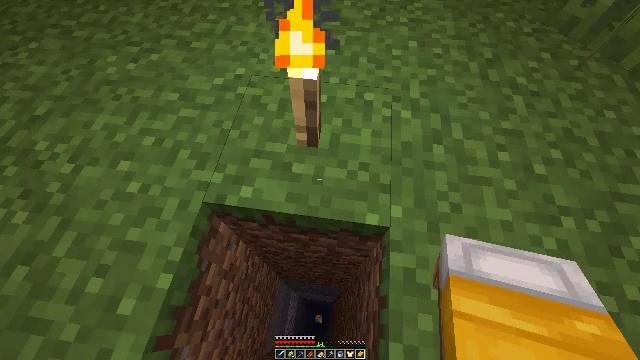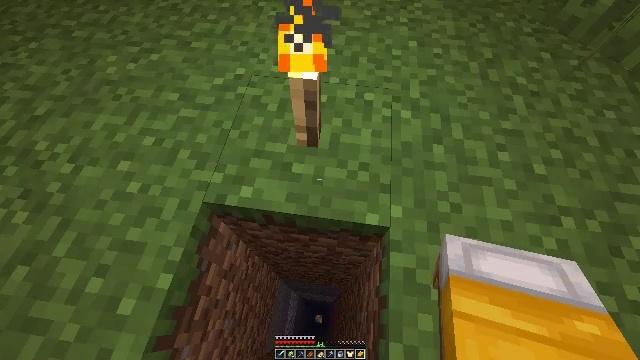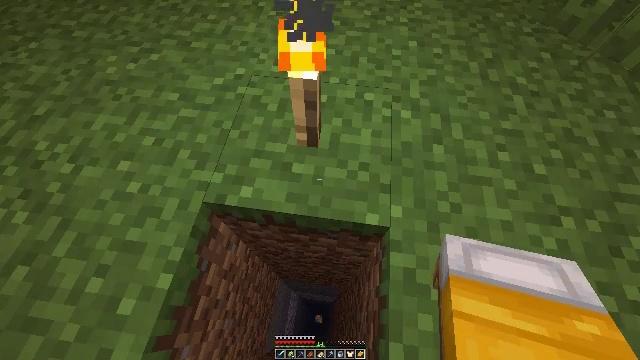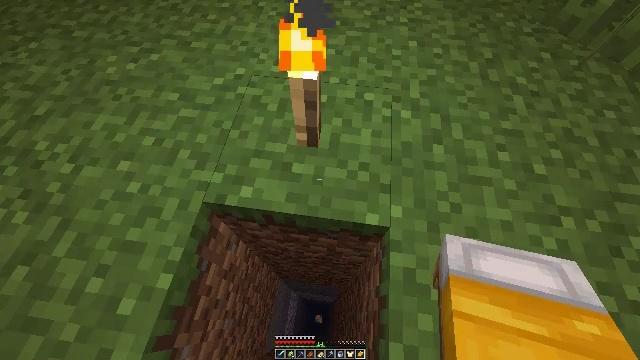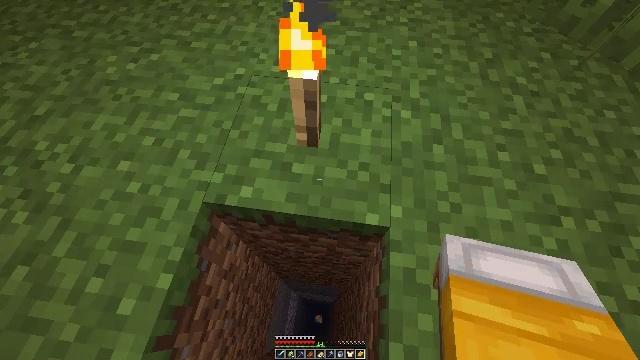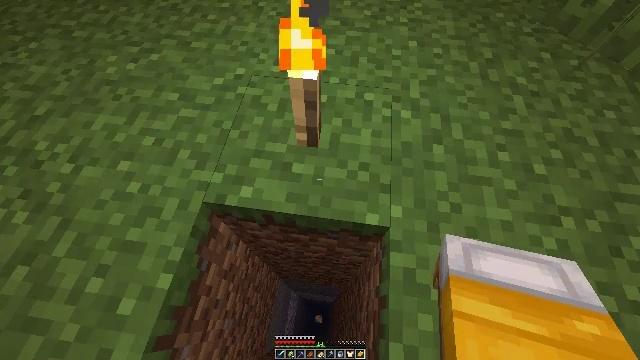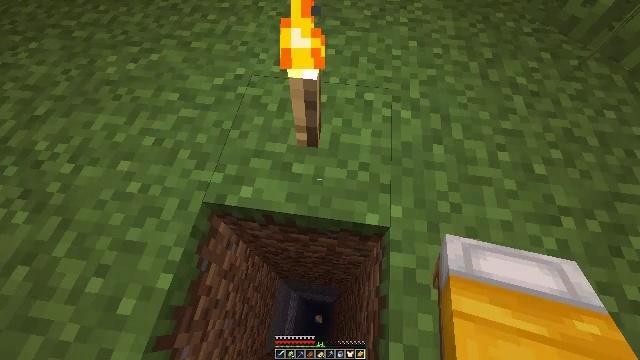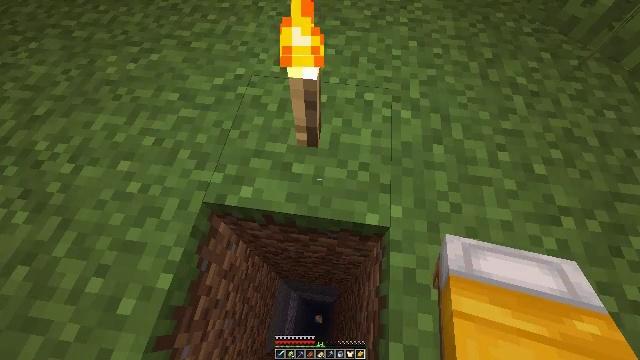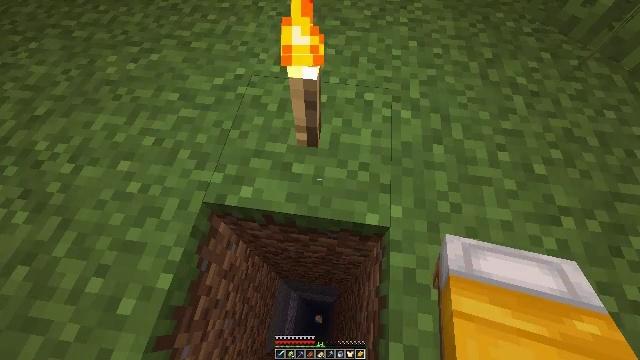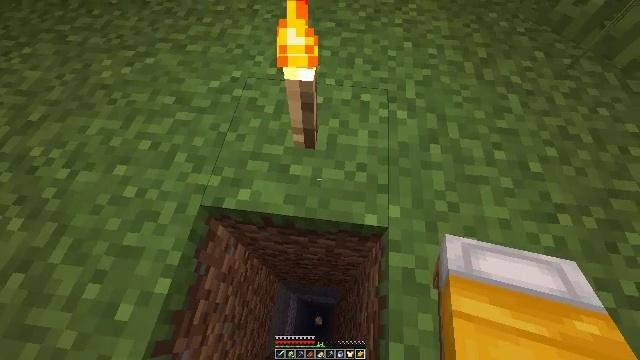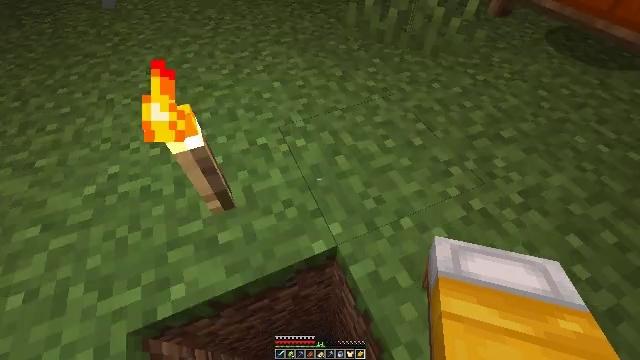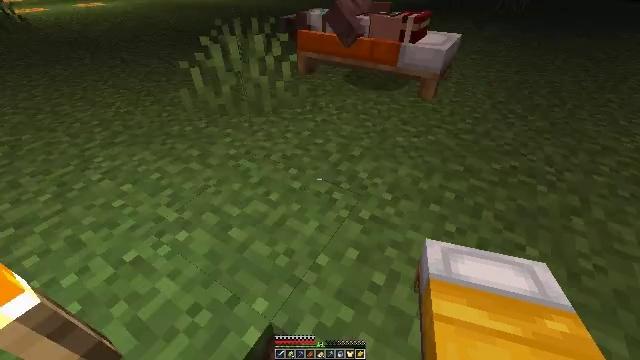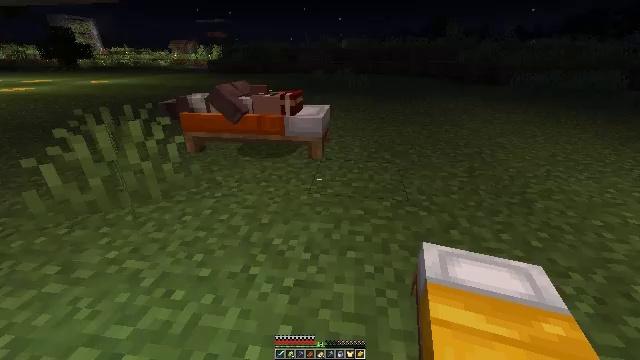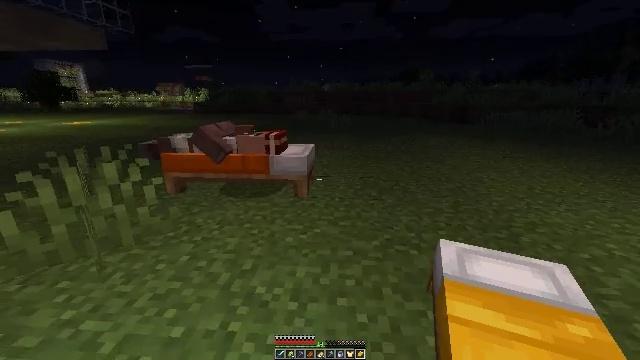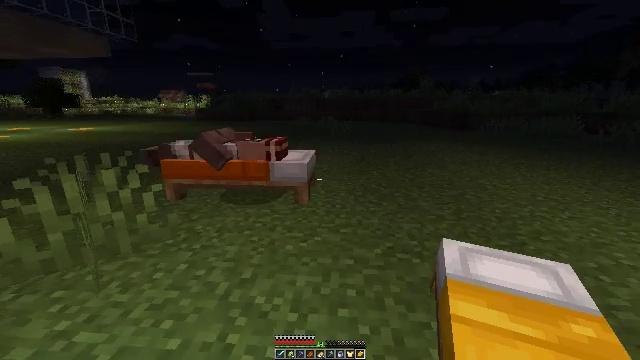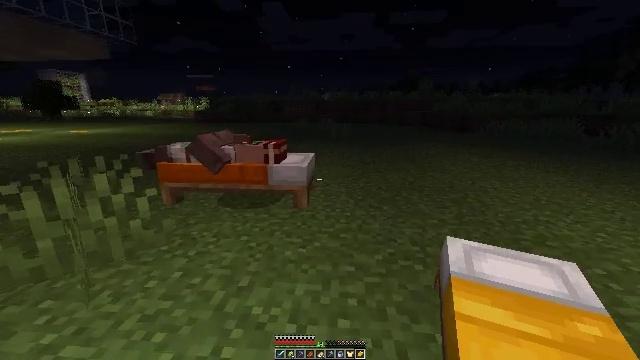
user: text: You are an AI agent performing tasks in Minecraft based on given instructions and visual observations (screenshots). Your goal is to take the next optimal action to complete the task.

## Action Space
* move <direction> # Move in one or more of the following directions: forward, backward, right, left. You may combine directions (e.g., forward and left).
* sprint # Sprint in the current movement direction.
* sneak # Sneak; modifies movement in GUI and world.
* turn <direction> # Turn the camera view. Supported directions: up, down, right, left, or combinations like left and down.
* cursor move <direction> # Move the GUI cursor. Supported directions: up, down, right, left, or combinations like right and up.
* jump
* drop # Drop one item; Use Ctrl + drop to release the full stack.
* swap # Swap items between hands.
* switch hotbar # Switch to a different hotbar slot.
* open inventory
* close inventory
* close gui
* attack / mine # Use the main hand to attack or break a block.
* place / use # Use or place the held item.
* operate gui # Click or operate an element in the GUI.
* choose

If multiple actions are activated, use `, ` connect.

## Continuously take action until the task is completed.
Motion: motion action
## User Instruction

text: Attack the orange bed to pick it up.
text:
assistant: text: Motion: sneak
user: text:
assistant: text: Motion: sneak
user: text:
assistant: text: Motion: sneak
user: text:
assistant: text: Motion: sneak
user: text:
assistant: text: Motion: sneak
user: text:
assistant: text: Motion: sneak
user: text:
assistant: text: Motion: sneak
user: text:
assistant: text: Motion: sneak
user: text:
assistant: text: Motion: sneak, turn right
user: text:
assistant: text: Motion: sneak, turn right and up
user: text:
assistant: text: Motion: sneak, turn right and up
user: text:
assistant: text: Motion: move forward, sneak, turn right and up
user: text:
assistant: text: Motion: move forward, sneak, turn right and up
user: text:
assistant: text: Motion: move forward, sneak, turn up
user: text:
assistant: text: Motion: move forward, sneak
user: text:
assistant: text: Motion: move forward, sneak
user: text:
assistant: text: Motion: move forward, sneak
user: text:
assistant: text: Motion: move forward, sneak
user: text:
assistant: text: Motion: move forward, sneak
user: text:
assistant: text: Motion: move forward, sneak, turn down
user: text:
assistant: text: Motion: move forward, sneak, turn left and down
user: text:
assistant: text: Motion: move forward
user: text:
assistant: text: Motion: move forward
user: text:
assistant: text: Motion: move forward
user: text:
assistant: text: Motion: move forward
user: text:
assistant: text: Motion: move forward
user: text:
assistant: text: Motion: move forward and move right
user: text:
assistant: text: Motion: move forward and move right
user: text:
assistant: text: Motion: move forward and move right, turn left and down
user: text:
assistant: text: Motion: move forward and move right, turn left and down